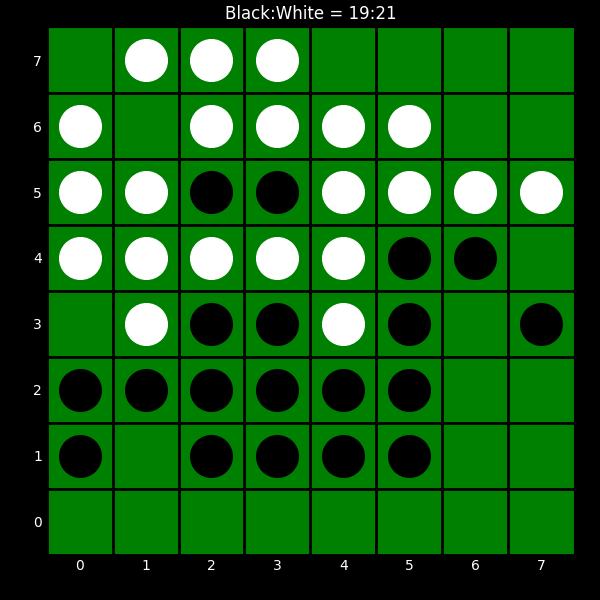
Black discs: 19
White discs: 21